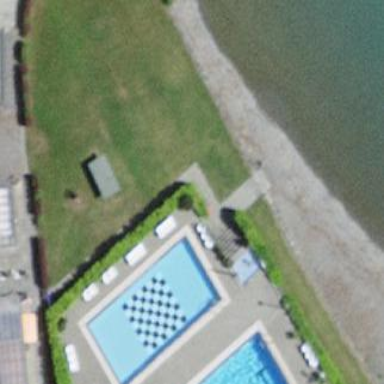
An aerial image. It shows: Swimming pool area designated for leisure and sports activities.